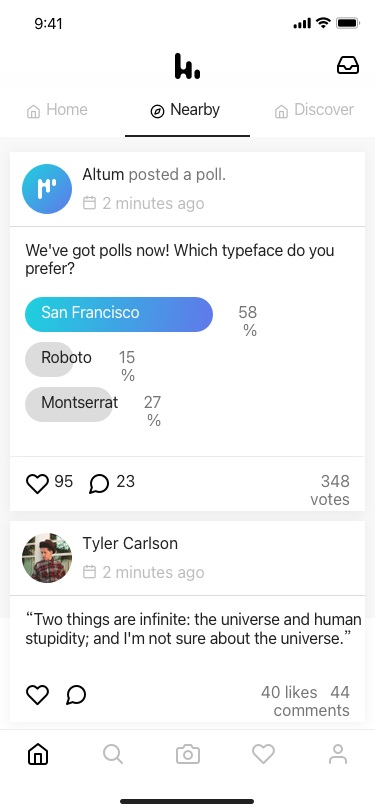
Text in this UI design:
“Two things are infinite: the universe and human stupidity; and I'm not sure about the universe.”
40 likes   44 comments
2 minutes ago
Tyler Carlson
348 votes
95
23
Roboto
15%
Montserrat
27%
San Francisco
58%
We've got polls now! Which typeface do you prefer?
2 minutes ago
Altum posted a poll.